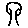
Label: tree